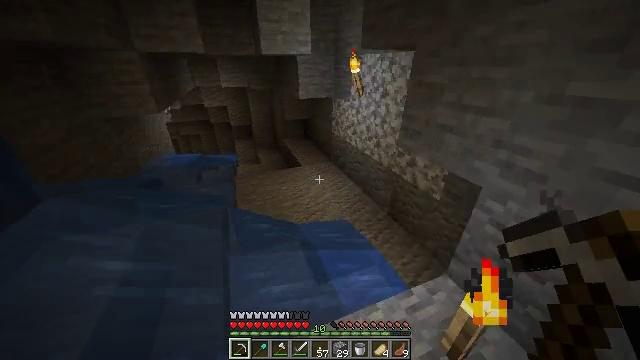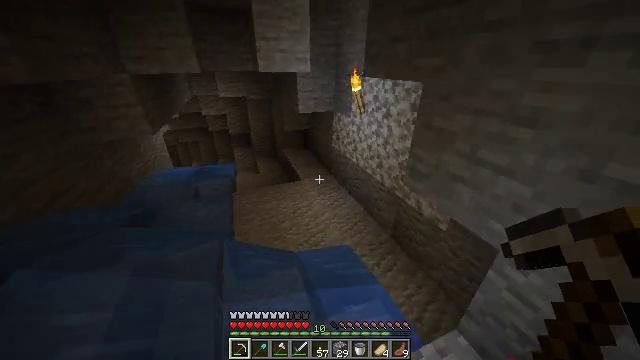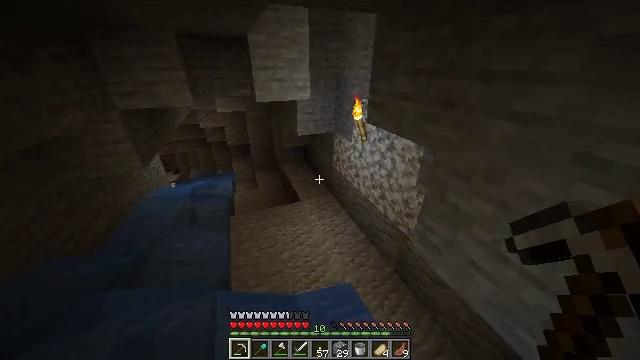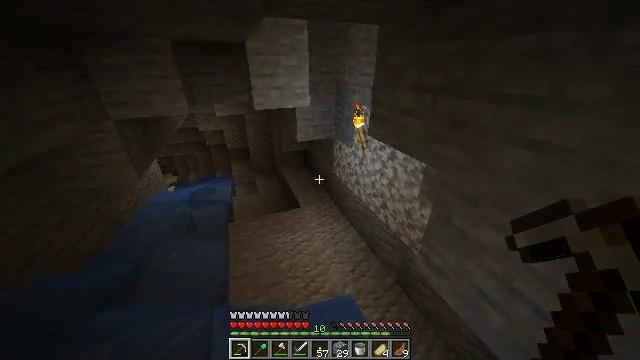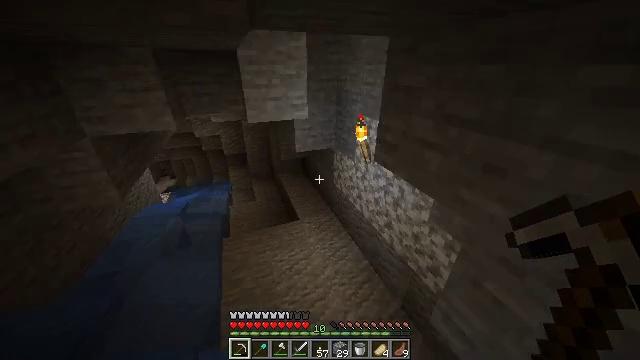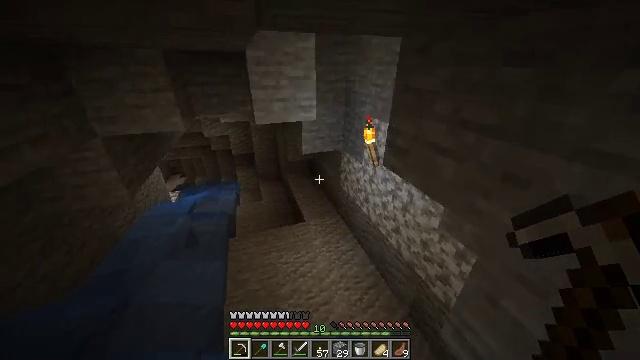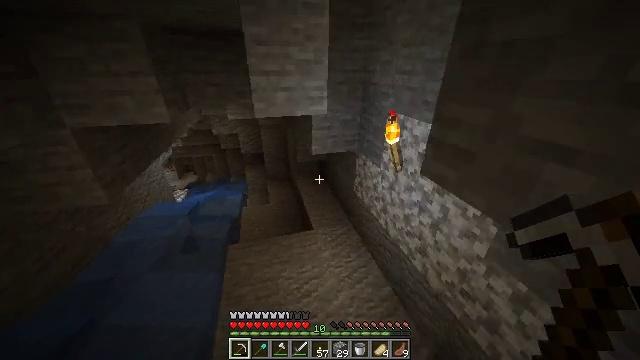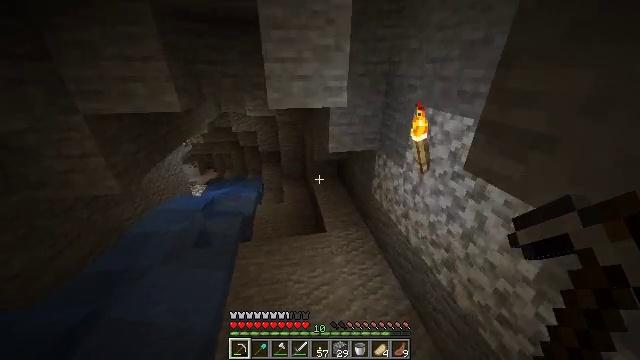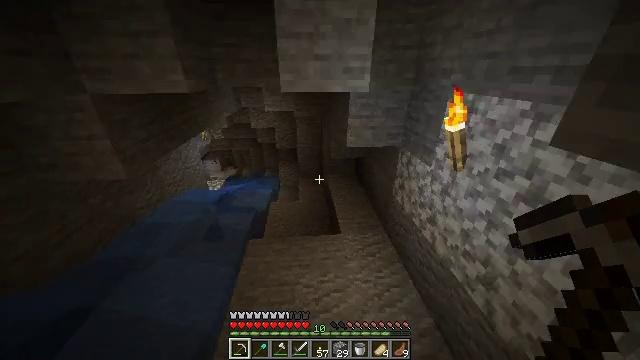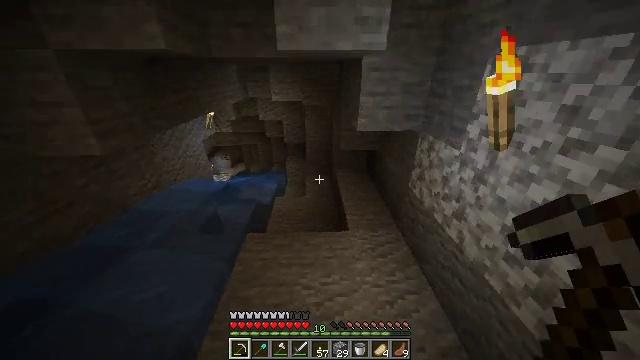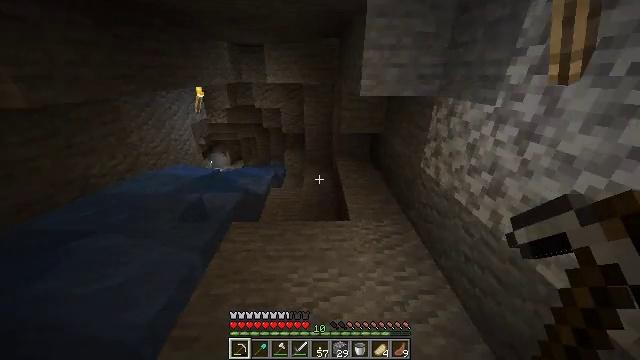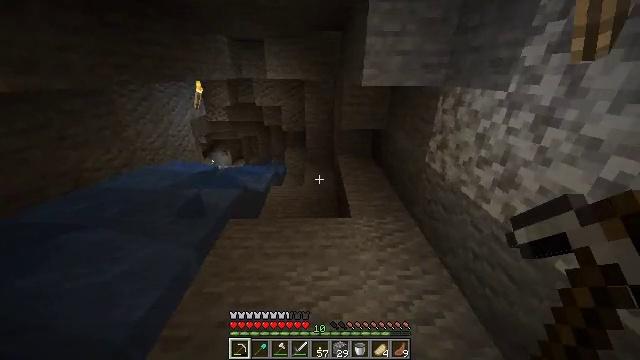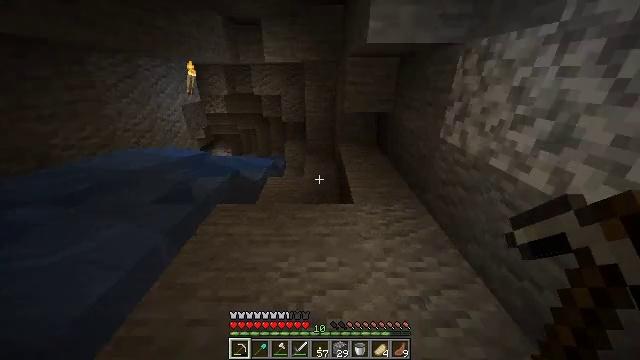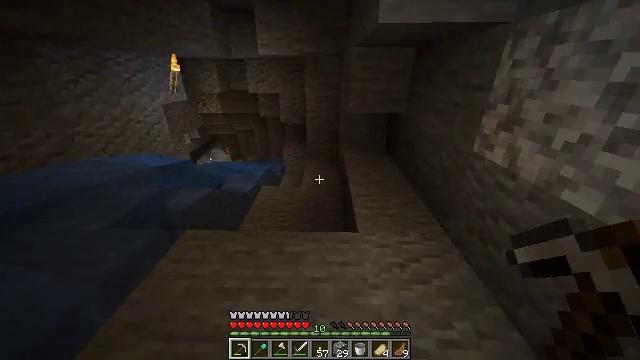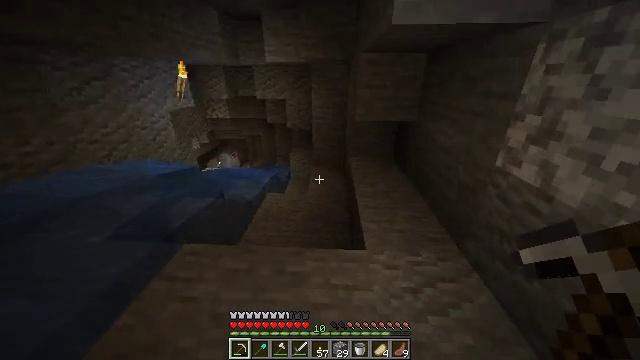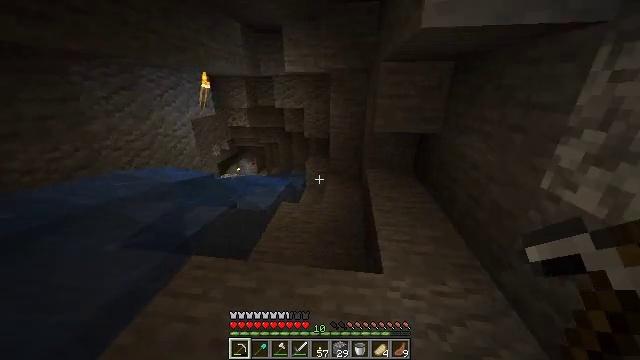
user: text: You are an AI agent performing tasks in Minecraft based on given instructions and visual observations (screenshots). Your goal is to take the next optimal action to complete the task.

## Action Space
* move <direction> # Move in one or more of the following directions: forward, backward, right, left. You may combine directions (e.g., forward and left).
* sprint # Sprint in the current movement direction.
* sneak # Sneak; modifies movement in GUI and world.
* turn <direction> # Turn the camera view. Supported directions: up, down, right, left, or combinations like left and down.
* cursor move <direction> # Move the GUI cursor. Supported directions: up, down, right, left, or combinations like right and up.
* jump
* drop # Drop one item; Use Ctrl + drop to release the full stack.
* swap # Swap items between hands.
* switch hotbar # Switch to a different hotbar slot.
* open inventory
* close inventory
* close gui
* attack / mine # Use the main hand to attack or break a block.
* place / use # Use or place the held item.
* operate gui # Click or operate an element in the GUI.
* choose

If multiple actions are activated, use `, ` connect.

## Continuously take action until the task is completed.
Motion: motion action
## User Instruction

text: Collect gold ore for smelting.
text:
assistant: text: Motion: move forward, sprint, jump
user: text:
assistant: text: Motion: move forward, sprint, jump
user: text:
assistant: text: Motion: move forward, sprint, jump
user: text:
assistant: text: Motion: move forward, sprint
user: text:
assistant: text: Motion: move forward, sprint, turn left
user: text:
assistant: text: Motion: move forward, sprint, turn left
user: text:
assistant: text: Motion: move forward, sprint, turn left
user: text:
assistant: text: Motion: move forward, sprint, turn left
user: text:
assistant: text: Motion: move forward, sprint, turn left
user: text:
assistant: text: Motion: move forward, sprint
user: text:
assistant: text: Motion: move forward, sprint
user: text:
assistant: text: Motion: move forward, sprint
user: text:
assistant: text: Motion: move forward, sprint, turn left
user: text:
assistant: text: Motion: move forward, sprint, turn left
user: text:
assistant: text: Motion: move forward, sprint, turn left and up
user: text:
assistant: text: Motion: move forward, sprint, turn left and up
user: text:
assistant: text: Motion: move forward, sprint, turn left and up
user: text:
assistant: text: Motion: move forward, sprint, turn left
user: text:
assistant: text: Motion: move forward, sprint, turn left
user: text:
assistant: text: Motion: move forward, sprint, turn left
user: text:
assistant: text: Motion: move forward, sprint
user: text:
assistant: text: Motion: move forward, sprint, turn left and down
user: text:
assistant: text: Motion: move forward, sprint
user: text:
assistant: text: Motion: move forward, sprint
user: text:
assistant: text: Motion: move forward, sprint
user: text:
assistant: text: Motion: move forward, sprint
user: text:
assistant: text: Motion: move forward, sprint
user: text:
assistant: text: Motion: move forward, sprint
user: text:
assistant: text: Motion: move forward, sprint
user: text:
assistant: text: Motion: move forward, sprint